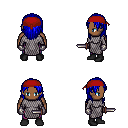
a pixel art fantasy rpg character, male body template, human, dark skin, chain mail, magenta pants, blue long hairstyle, red bandana, metal gloves, black shoes, dagger, four views (front, back, left, right), 2x2 character sprite sheet, small pixel art, hard edges, no anti-aliasing